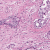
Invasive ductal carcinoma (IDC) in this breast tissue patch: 1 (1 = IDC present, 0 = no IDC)